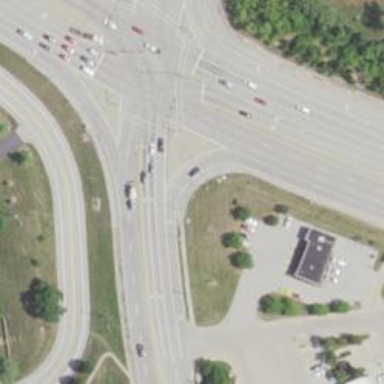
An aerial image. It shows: Trunk link highway.